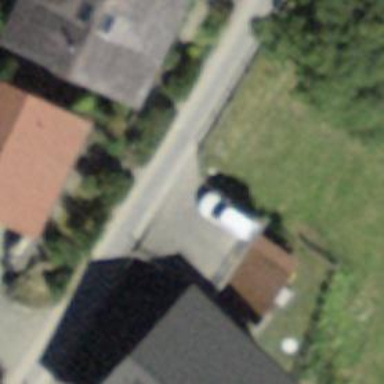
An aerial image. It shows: Garage building.